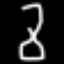
Label: hourglass